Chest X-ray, PA view. Patient: 44 years old, sex M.
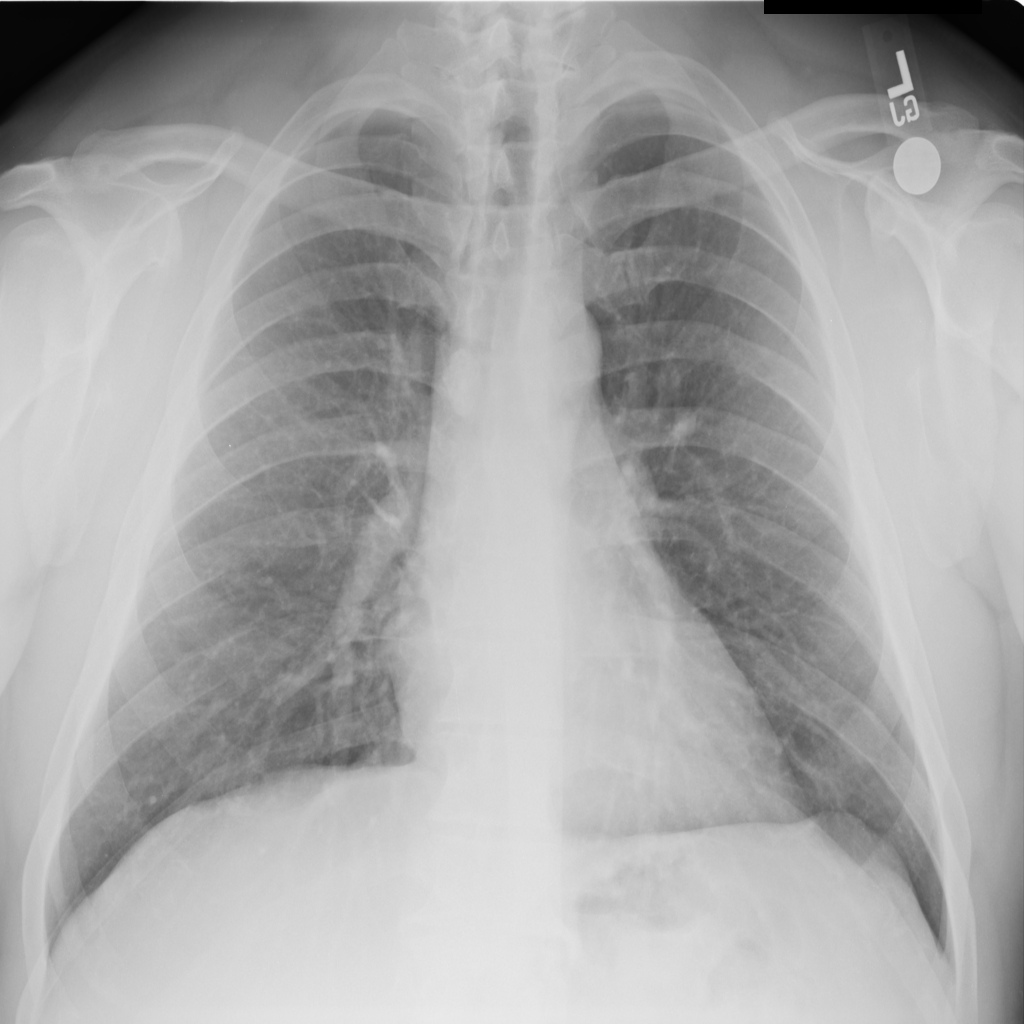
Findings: No Finding